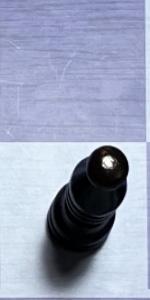
Label: Bishop_Black